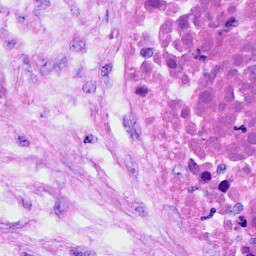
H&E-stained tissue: Ovarian